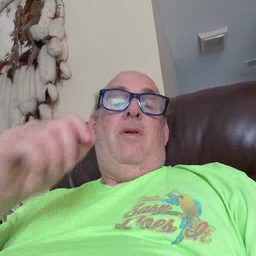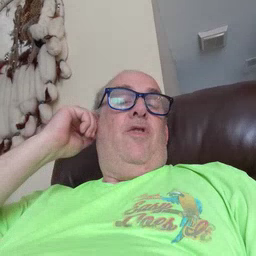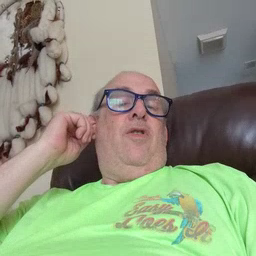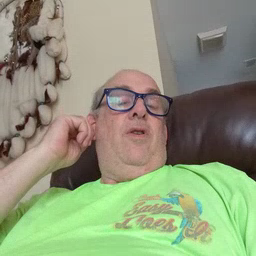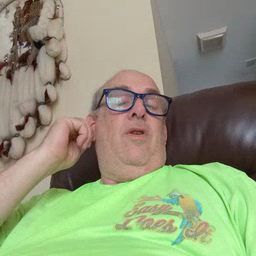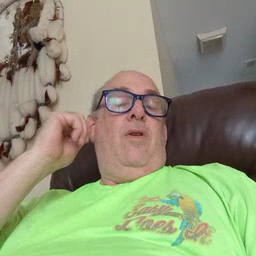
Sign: ear